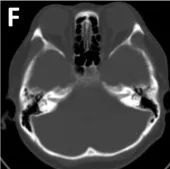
Radiological evaluation of the multi-compartmental lesion preoperatively and postoperatively. Preoperative tomography images of bone windows . Coronal.
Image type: radiology (ct)